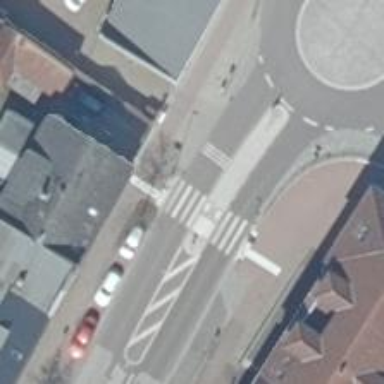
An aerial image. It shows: Zebra crossing with pedestrian island.